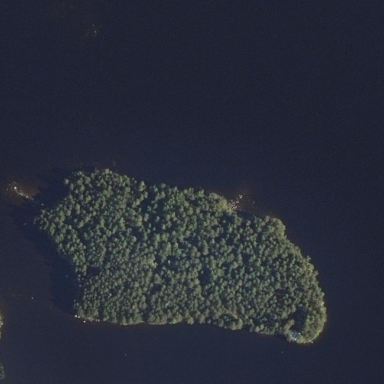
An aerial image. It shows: Image showing island.